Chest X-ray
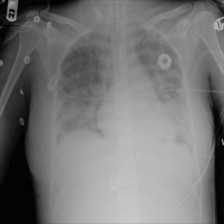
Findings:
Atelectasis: negative
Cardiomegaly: negative
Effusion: negative
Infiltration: positive
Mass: negative
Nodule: negative
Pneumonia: negative
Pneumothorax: negative
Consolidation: positive
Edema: positive
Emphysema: negative
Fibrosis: negative
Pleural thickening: negative
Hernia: negative